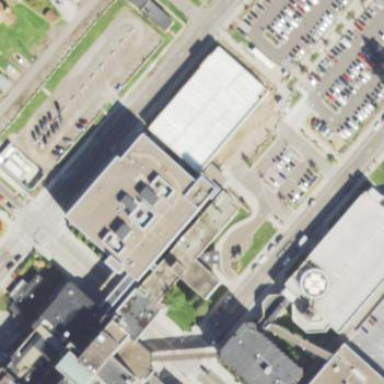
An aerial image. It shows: Hospital providing healthcare services.